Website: ulta-beauty
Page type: payment
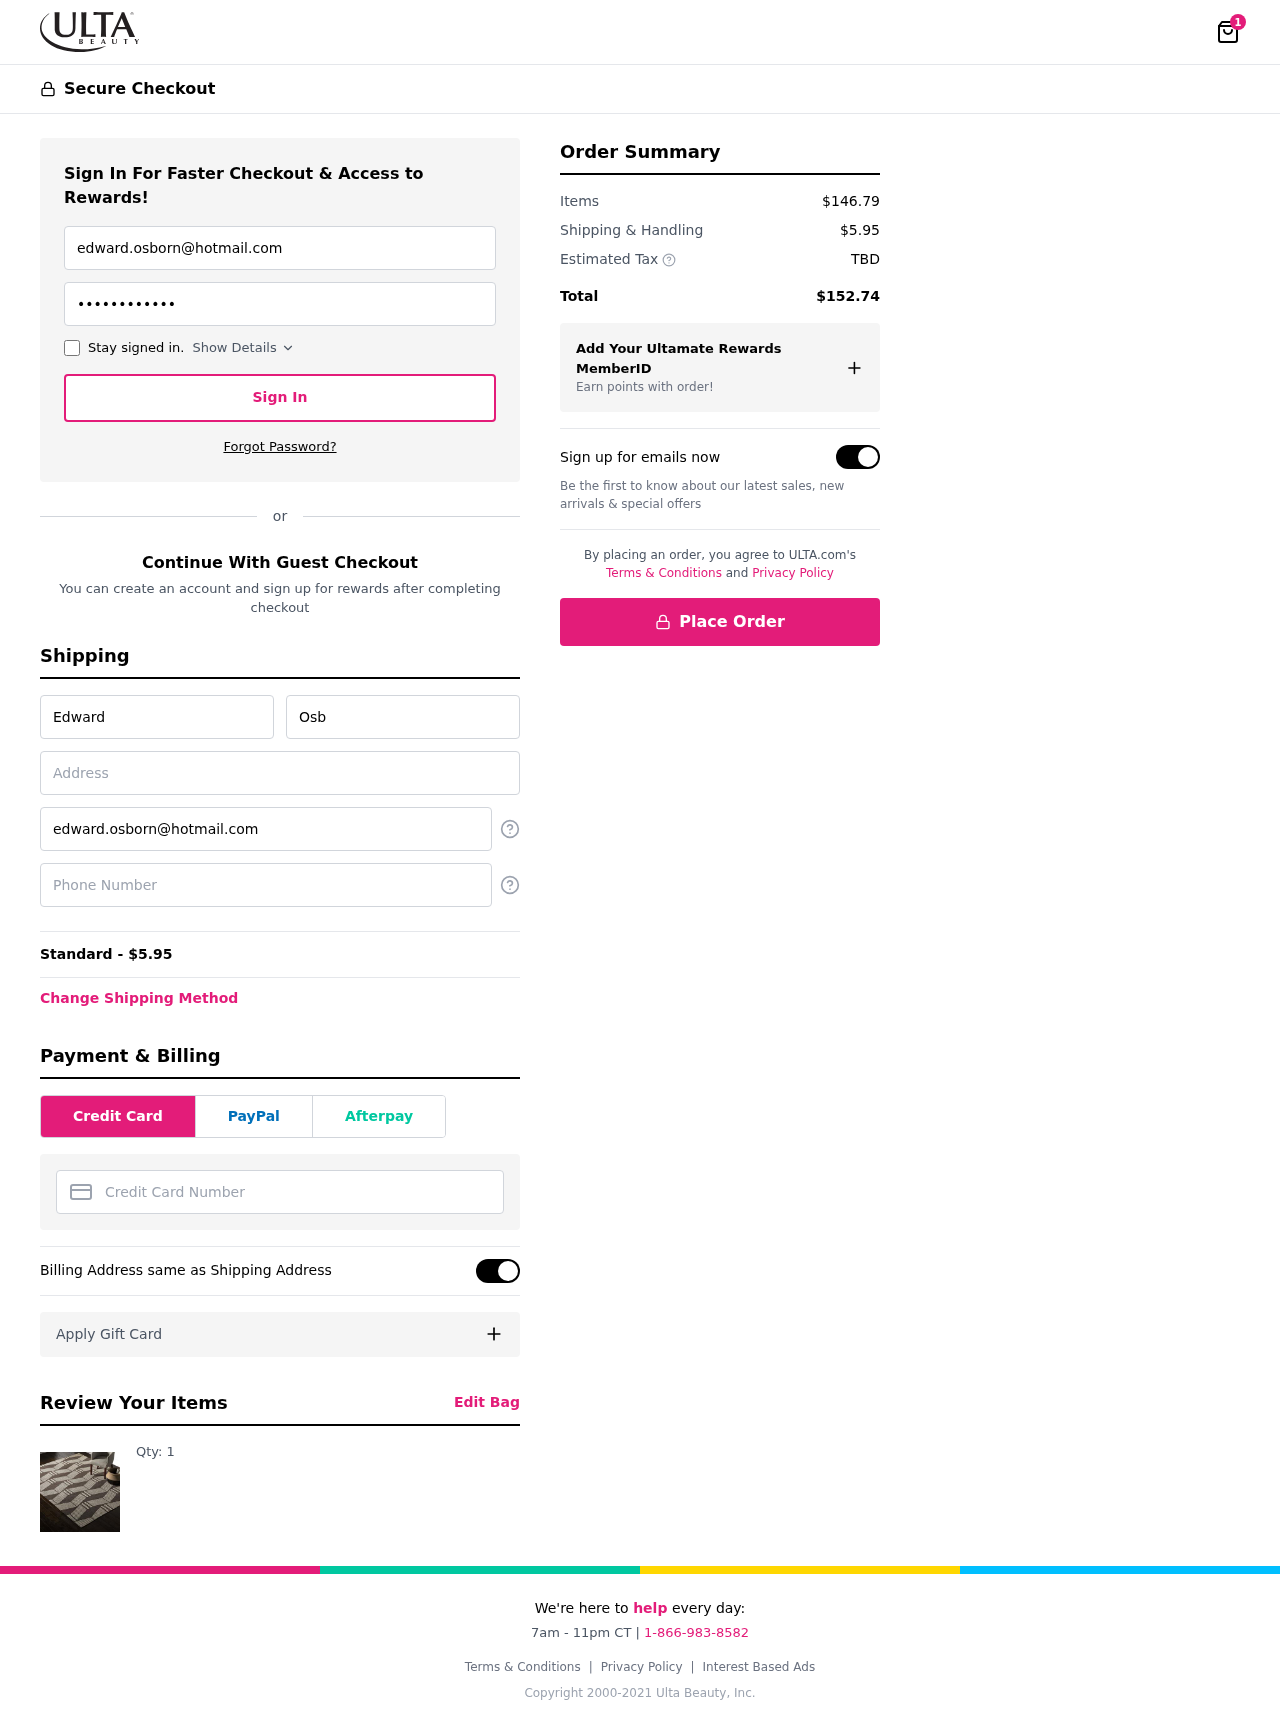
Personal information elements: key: PII_CARD_NUMBER
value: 4583 8475 2433 0389
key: PII_EMAIL
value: edward.osborn@hotmail.com
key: PII_FIRSTNAME
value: Edward
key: PII_LASTNAME
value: Osborn
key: PII_PHONE
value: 6278390386
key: PII_STREET
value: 298 Elizabeth Rapids Suite 703
Product elements: key: PRODUCT1_QUANTITY
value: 1
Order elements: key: ORDER_NUM_ITEMS
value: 1
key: ORDER_SHIPPING_COST
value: $5.95
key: ORDER_SHIPPING_COST
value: Standard - $5.95
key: ORDER_SUBTOTAL
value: $146.79
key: ORDER_TAX
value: TBD
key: ORDER_TOTAL
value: $152.74